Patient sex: F
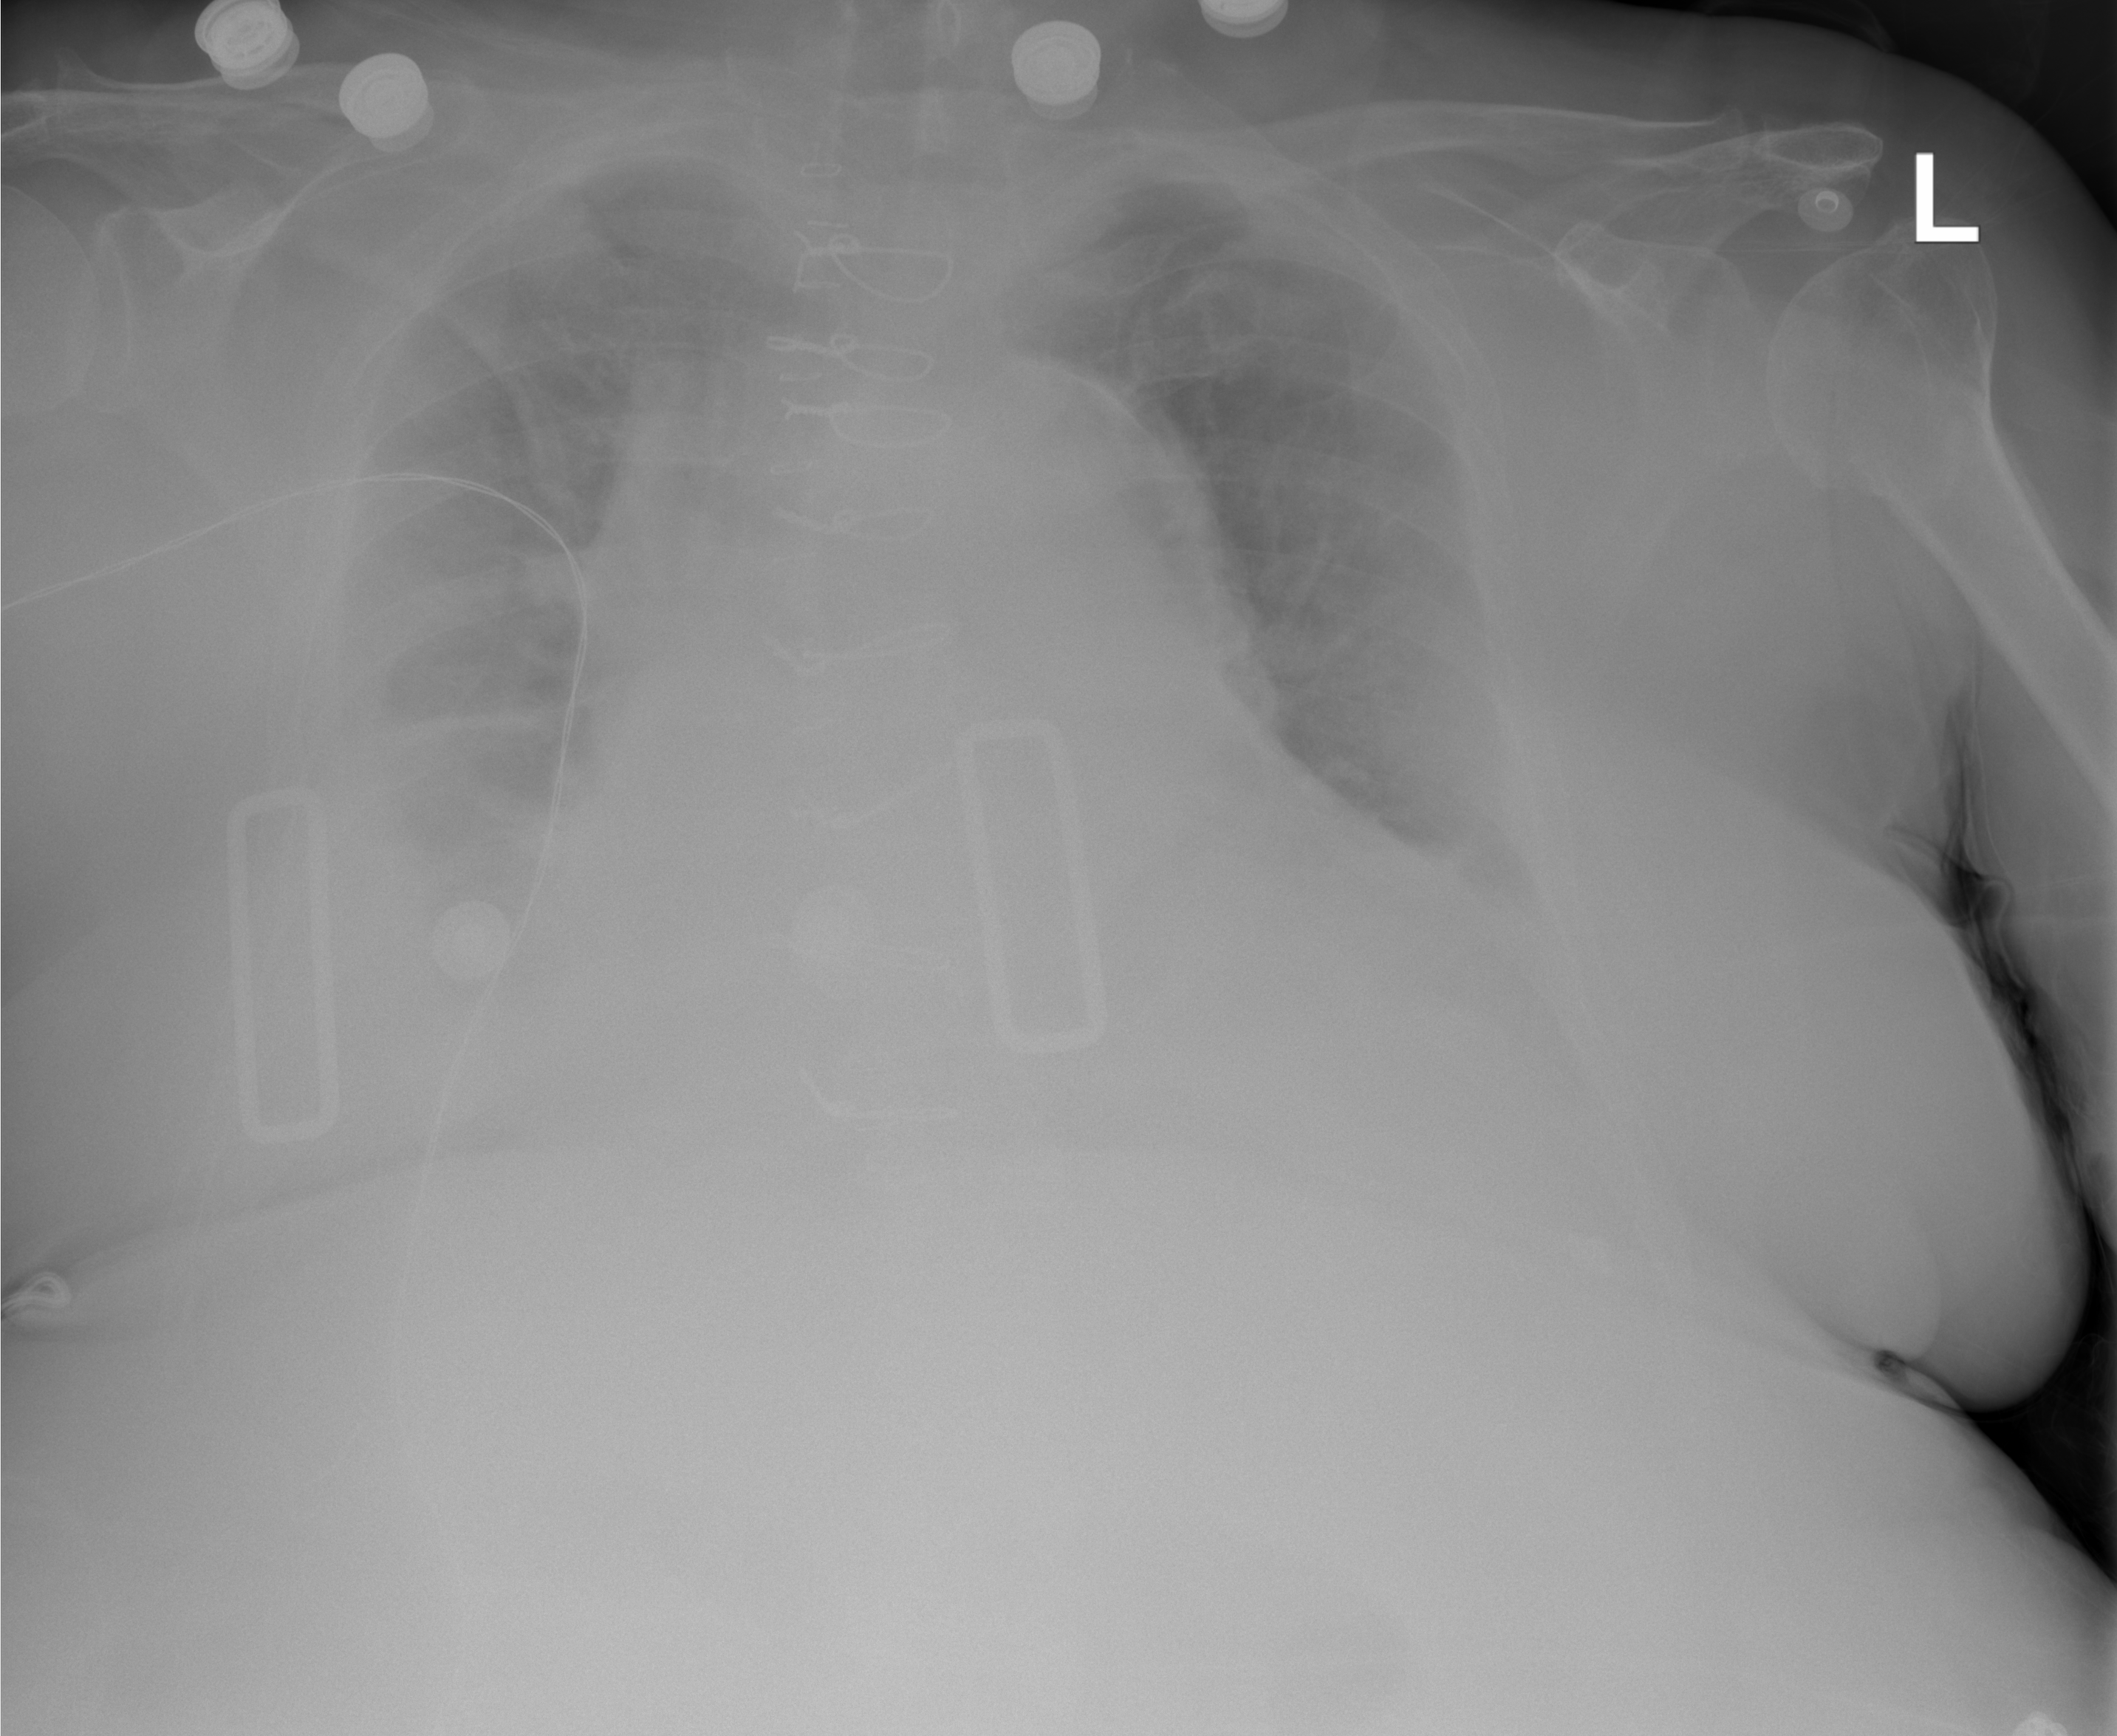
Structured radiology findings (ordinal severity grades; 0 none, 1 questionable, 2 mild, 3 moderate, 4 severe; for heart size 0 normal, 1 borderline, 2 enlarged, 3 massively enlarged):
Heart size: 3
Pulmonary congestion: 2
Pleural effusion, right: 2
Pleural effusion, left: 1
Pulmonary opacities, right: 0
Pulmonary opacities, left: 0
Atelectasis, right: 2
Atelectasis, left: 2